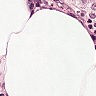
Metastatic tissue present: no